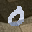
Label: 0